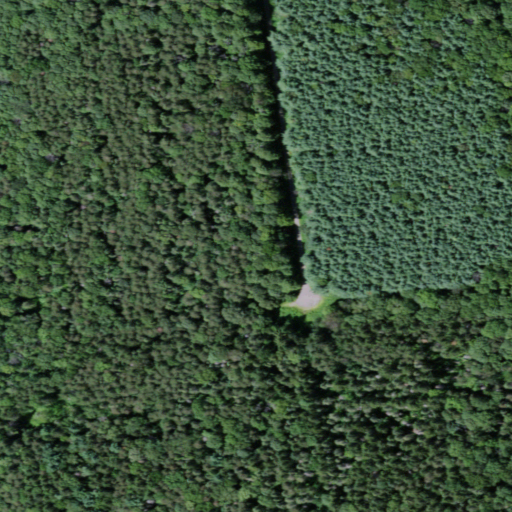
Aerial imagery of mountain in New York named Buck Hill containing evergreen forest, deciduous forest, and grassland